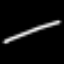
Label: line